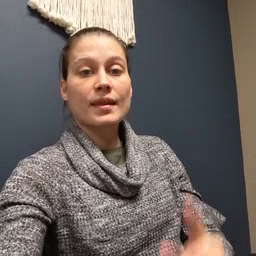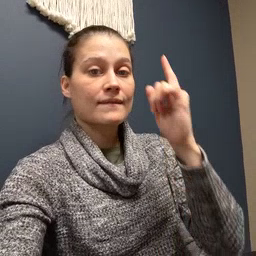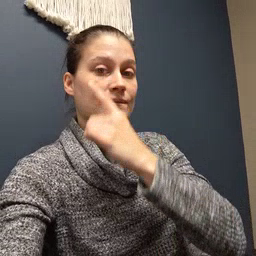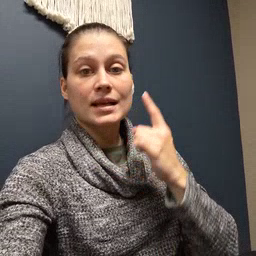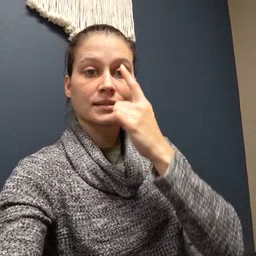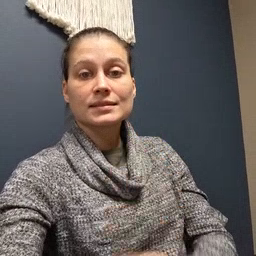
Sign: face